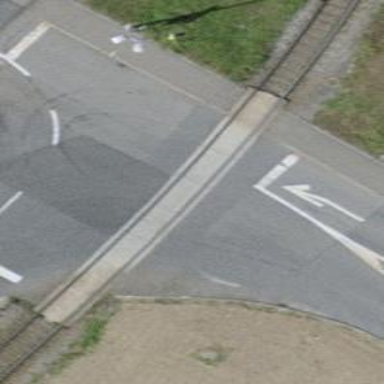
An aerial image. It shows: Uncontrolled level crossing for the railway.